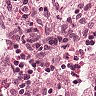
Metastatic tissue present: no